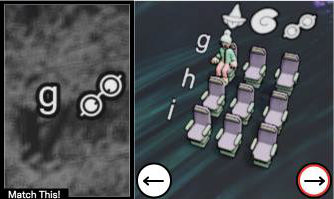
Task: seats
Answer: no